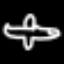
Label: airplane